Question: i'm starting with Swift by developing a simple application with a tableView, a request to a server and a few things more. I realized that every method inside UITableViewDelegate protocol is named in the same way (i guess it might be the same with other protocols) and the differences are made by changing the parameters passed to those methods (which are called "tableView" by the way).
I was wondering why Apple would do something like this, as it's a bit messy when i try to implement method from this protocol, as i can't start typing "didSele..." just to autocomplete with "didSelectRowAtIndexPath"; instead i have to type "tableView" to get a list of all available methods and manually search for the one whose second parameter is "didSelectRowAtIndexPath".
Everything's working fine, but just trying to know WHY could this be done this way.
Thank you so much in advice :)
PS: There's a screenshot about what i'm saying:

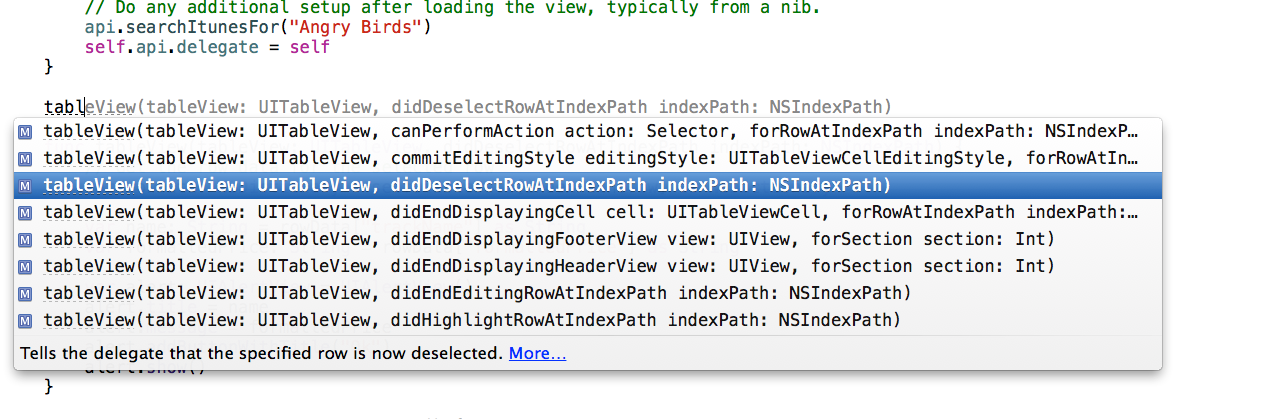
Answer: Swift is designed to be compatible with Objective-C. After all, almost all existing OS X and iOS APIs are in Objective-C and C (with a bit of C++ code here and there). Swift needs to be able to use those APIs and thus support most Objective-C features one way or the other. One of the most important features of Objective-C is how method calls are made.
For example, in C, a function with 3 arguments is called like this:
'''
foo(1, "bar", 3);
'''
You don't know what the arguments are supposed to be. So in Objective-C, the arguments are interleaved with the method name. For example, a method's name might be 'fooWithNumber:someString:anotherNumber:' and it would be called like:
'''
[anObject fooWithNumber:1 someString:@"bar" anotherNumber:3];
'''
Swift now tries to be compatible with this Objective-C feature. It thus supports a form of named arguments. The call in Swift would look like:
'''
anObject.foo(number:1, someString:@"bar", anotherNumber:3)
'''
Often Swift method definitions are written so that you don't need to explicitly name the first argument, like:
'''
anObject.foo(1, someString:@"bar", anotherNumber:3)
'''
If you look up the <URL> and select Objective-C you can see that all of these methods start with 'tableView:' to designate the sender, but from then on they are very different. The list you've cited is the result of the conversion from Objective-C to Swift naming convention.